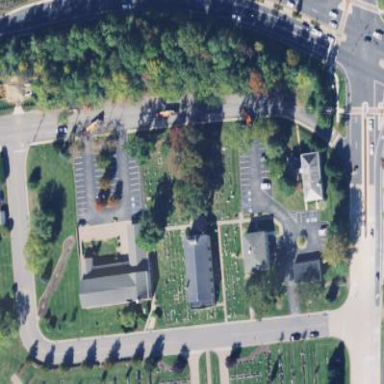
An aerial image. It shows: Cemetery.